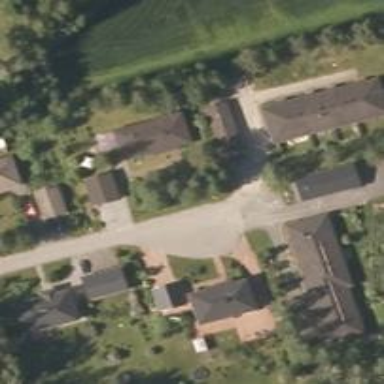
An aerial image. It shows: Turning circle on the road.